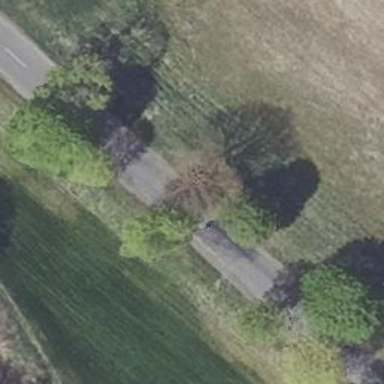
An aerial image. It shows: Row of deciduous broadleaved trees.